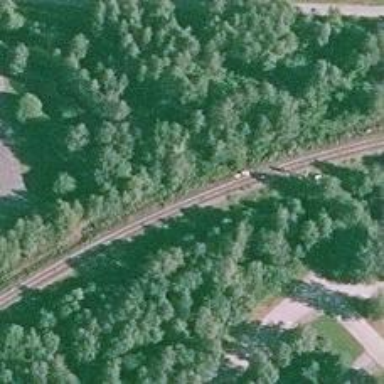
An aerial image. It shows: Continuous railway track.